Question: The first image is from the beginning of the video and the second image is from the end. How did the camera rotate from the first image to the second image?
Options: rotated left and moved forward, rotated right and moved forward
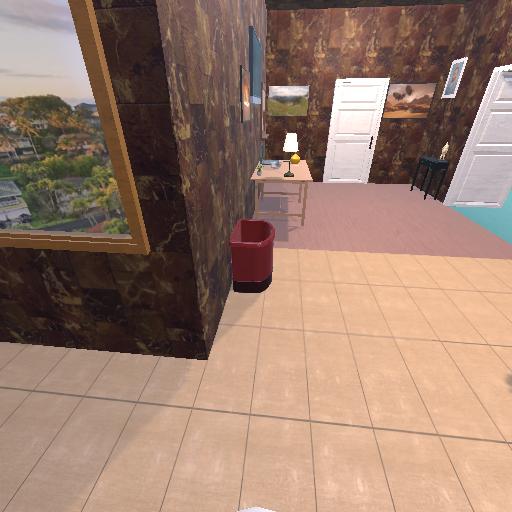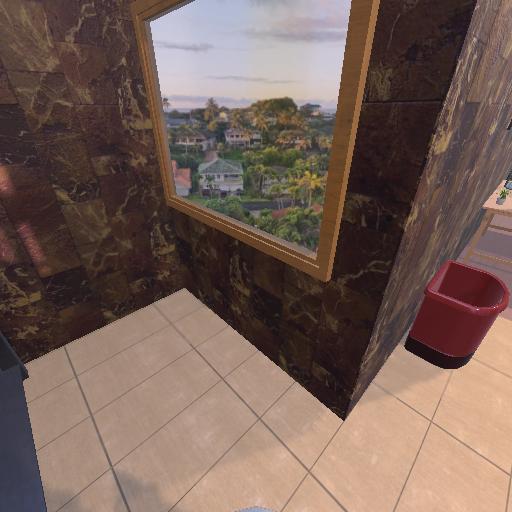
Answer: rotated left and moved forward